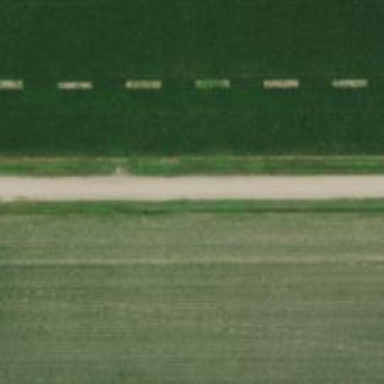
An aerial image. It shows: Unclassified road.